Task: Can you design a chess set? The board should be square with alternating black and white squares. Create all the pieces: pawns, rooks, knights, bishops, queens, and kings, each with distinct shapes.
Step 1897:
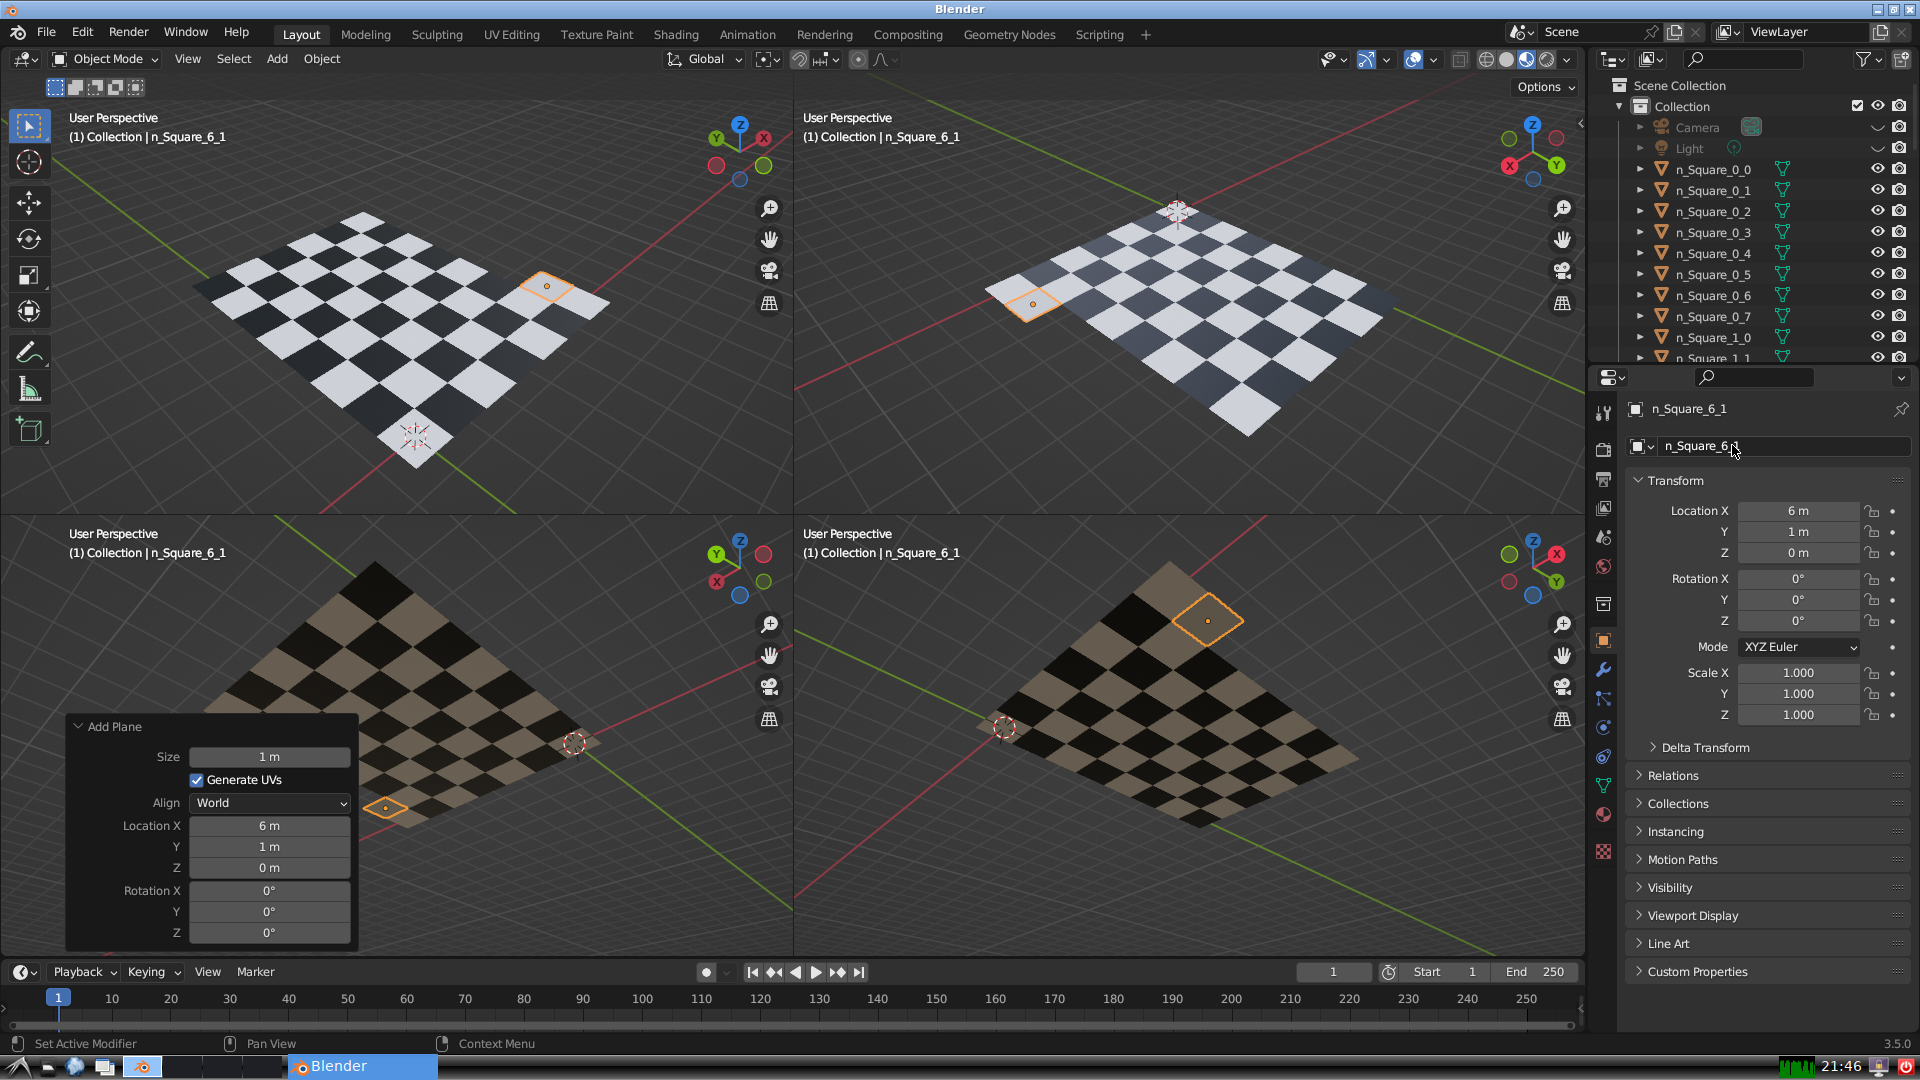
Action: {"mouse_move": [1603, 815]}